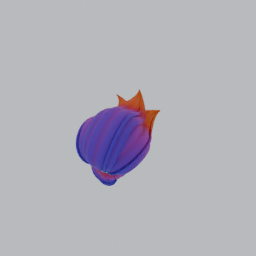
Label: people